Interaction volume radius: 5 \u00c5
Interaction volume height: 15 \u00c5
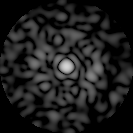
Disorder parameter: 0.8398